Interaction volume radius: 5 \u00c5
Interaction volume height: 15 \u00c5
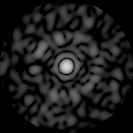
Disorder parameter: 0.8904